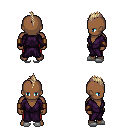
a pixel art fantasy rpg character, male body template, human, dark skin, purple robe, red pants, white blonde mohawk hairstyle, leather bracers, white slippers, four views (front, back, left, right), 2x2 character sprite sheet, small pixel art, hard edges, no anti-aliasing